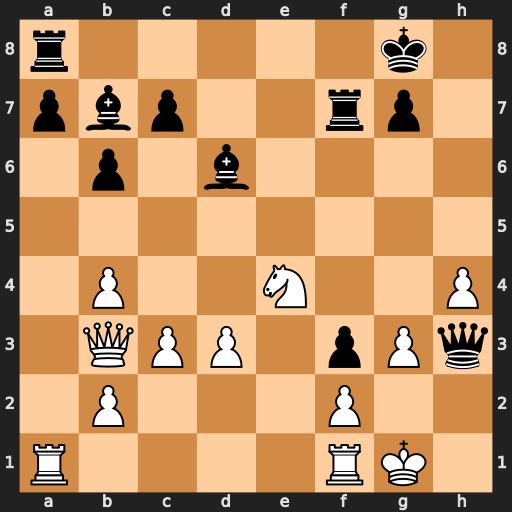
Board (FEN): r5k1/pbp2rp1/1p1b4/8/1P2N2P/1QPP1pPq/1P3P2/R4RK1
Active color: w
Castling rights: -
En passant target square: -
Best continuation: Qxf7+ Kxf7 Ng5+ Kf8 Nxh3